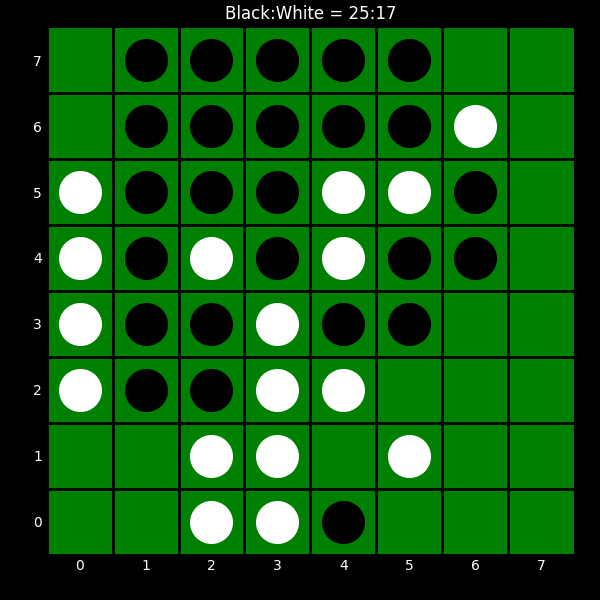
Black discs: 25
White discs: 17